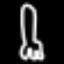
Label: fork